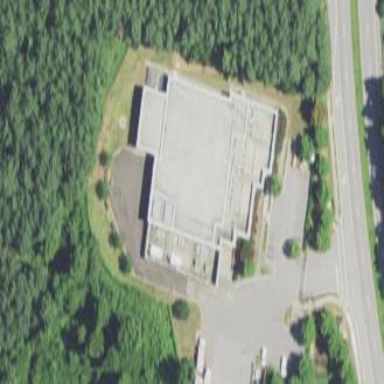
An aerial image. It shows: Commercial building.